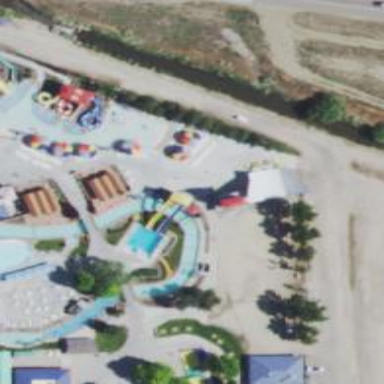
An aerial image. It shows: Water slide attraction.